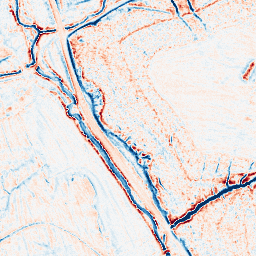
Category: classical
Decomposition family: gaussian_anisotropic
Decomposition parameters: sigma_x: 2
sigma_y: 2
Upsampling method: sinc_hamming
Upsampling parameters: scale: 2
kernel_size: 8
Upsampling scale: 2